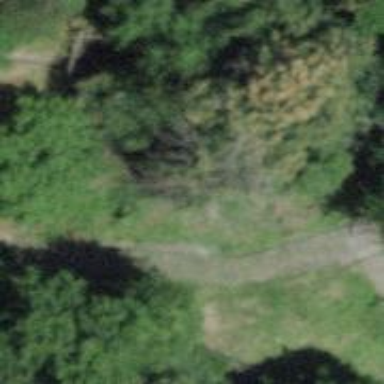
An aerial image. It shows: Brown bench in the vicinity.